Chest X-ray. View position: PA
Patient age: 51
Patient sex: F
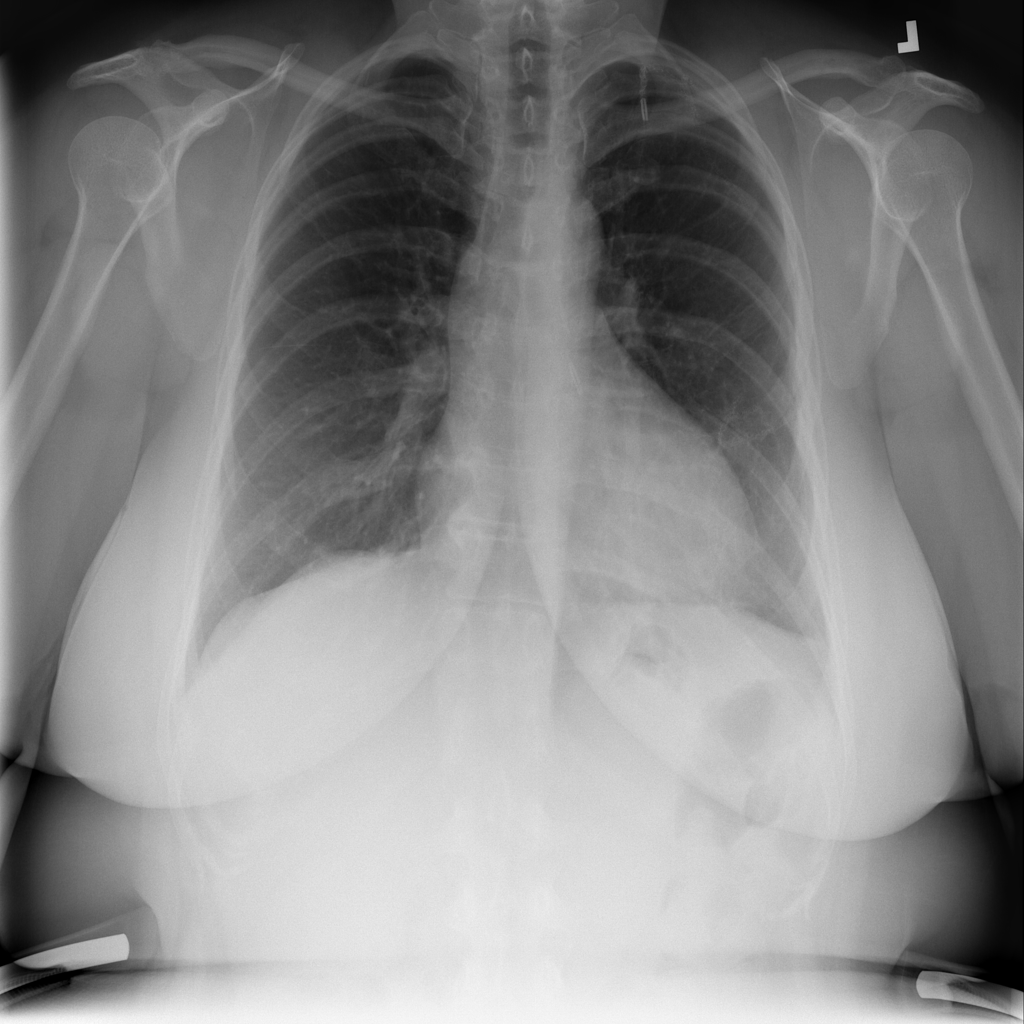
Finding: Pneumothorax